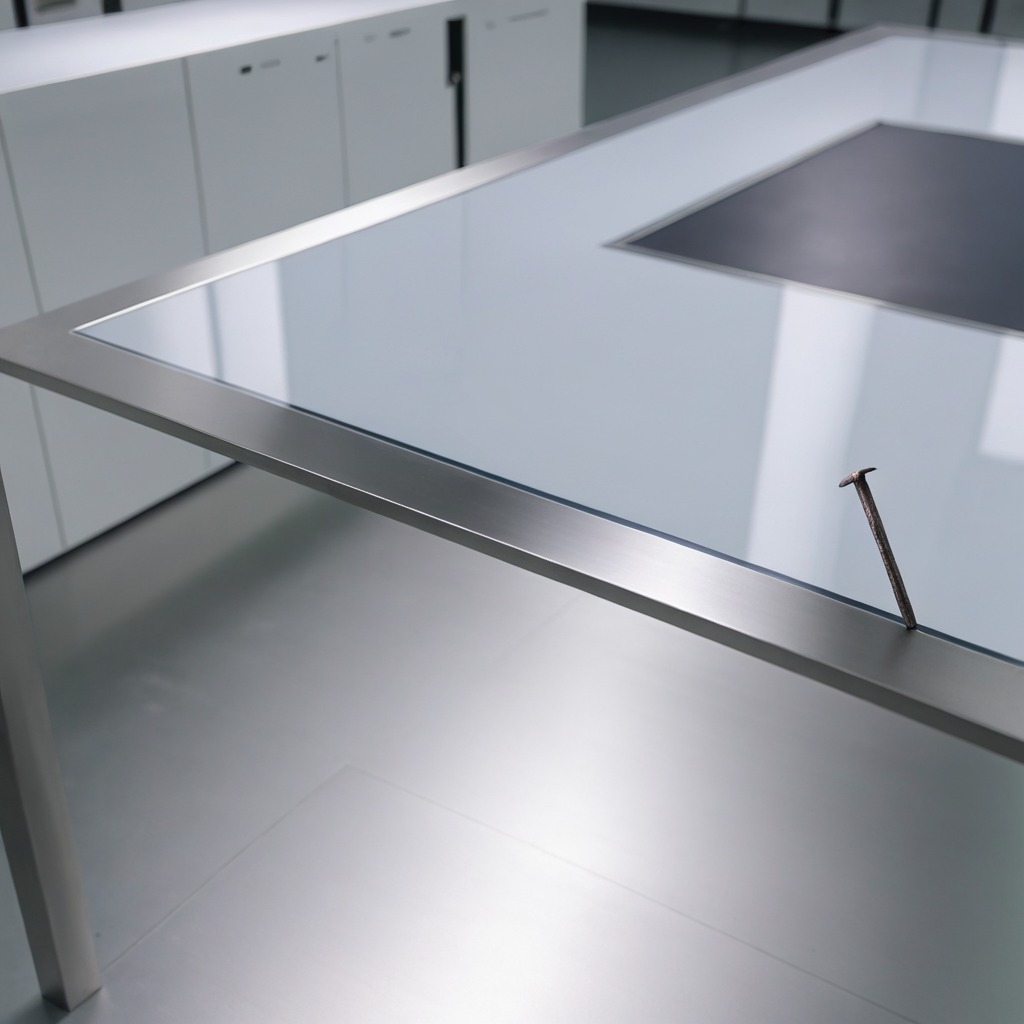
An iron nail is lying on the stainless steel table in a high-end prototyping lab.